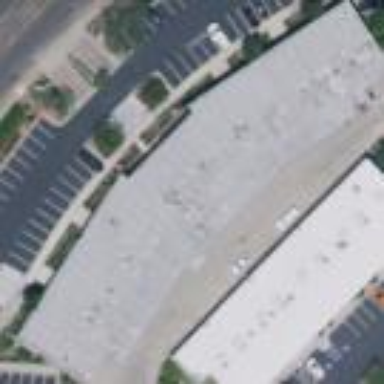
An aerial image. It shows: Industrial building.